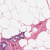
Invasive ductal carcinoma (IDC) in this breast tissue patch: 0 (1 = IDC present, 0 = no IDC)